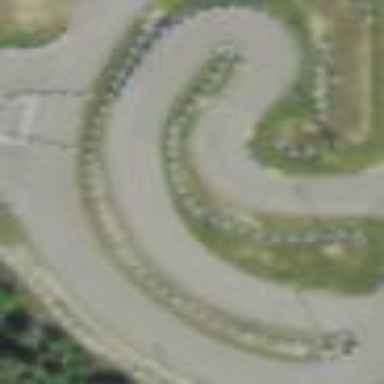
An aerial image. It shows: Karting raceway road for racing enthusiasts.